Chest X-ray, PA view. Patient: 60 years old, sex M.
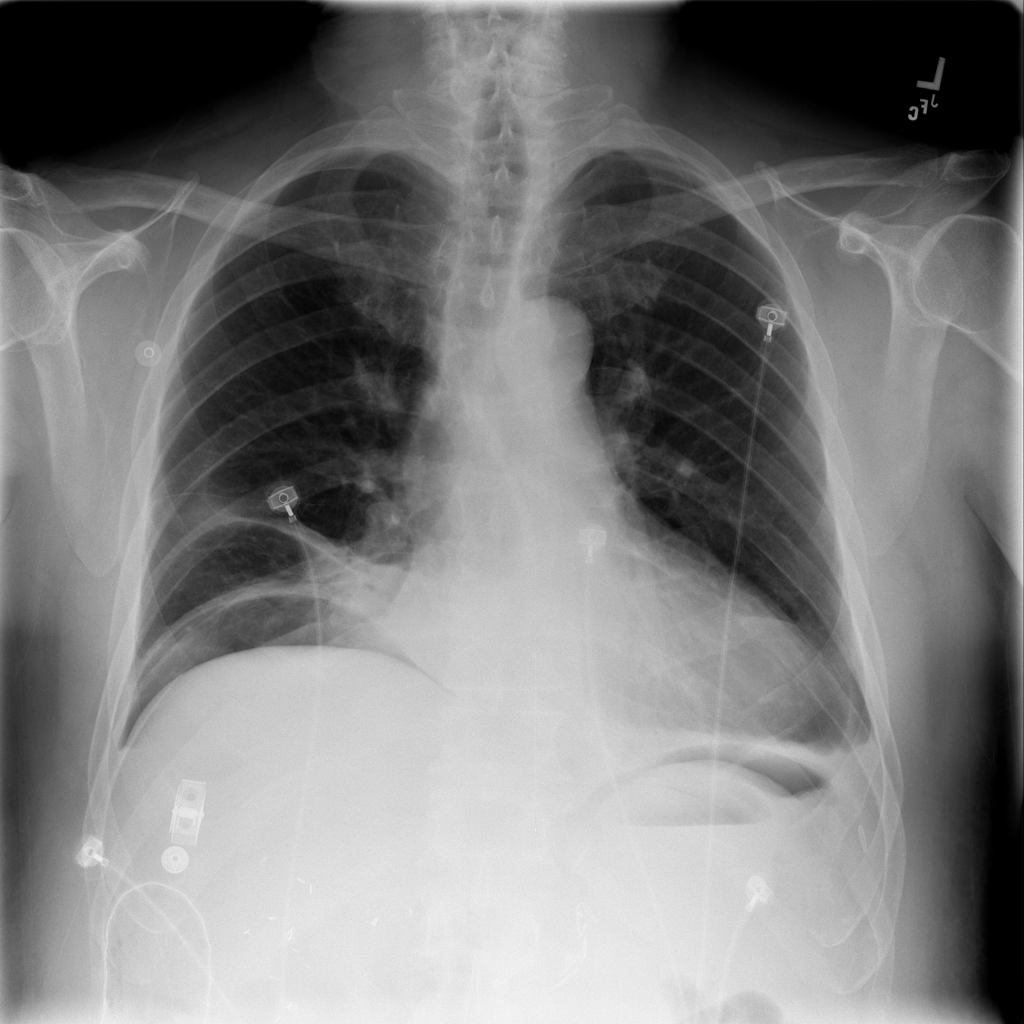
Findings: Atelectasis, Effusion